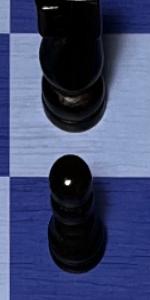
Label: Pawn_Black